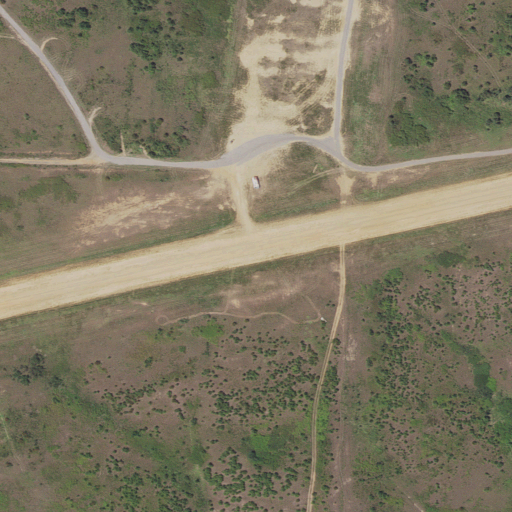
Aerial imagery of mountain in Arkansas named Biswell Hill containing grassland, shrub, deciduous forest, barren land, open development, low intensity development, and medium intensity development